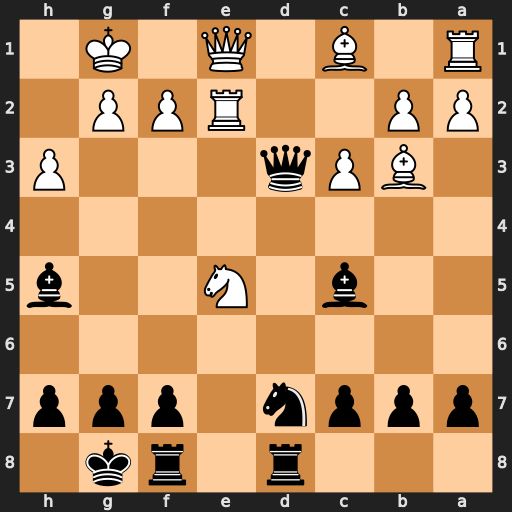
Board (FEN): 3r1rk1/pppn1ppp/8/2b1N2b/8/1BPq3P/PP2RPP1/R1B1Q1K1
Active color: b
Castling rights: -
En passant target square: -
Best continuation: Qxe2 Qxe2 Bxe2 Nxd7 Rxd7